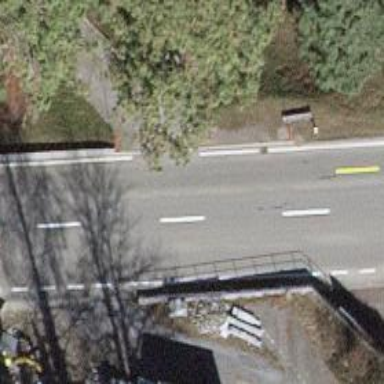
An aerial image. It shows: Secondary road with asphalt surface and dedicated cycle lane on the left.